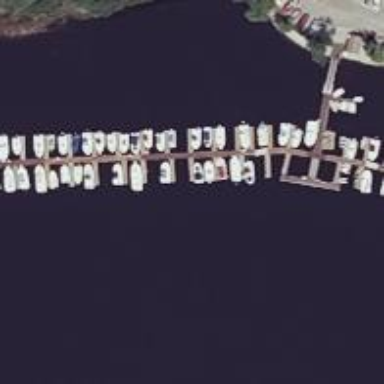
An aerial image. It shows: Man-made pier.